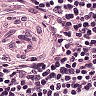
Metastatic tissue present: no